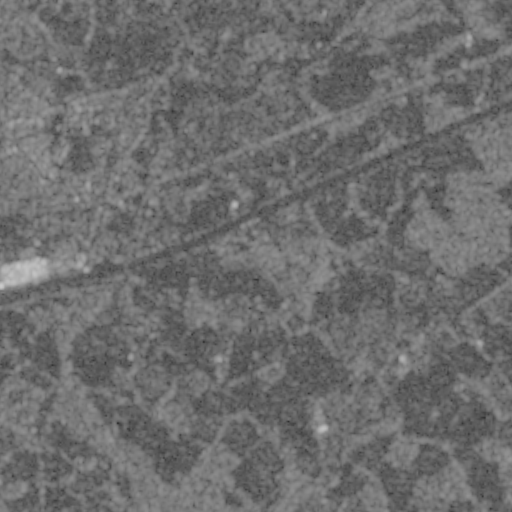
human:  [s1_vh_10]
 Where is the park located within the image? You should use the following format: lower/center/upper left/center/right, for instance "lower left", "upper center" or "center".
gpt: The park is located in the upper left of the image.
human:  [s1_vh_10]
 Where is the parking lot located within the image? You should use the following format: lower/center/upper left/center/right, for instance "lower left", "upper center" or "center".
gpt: The parking lot is located in the upper left of the image.
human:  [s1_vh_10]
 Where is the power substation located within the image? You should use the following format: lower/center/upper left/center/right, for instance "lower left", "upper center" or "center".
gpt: The power substation is located in the upper left of the image.
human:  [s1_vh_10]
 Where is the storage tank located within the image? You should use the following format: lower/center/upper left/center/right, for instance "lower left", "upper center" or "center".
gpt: The storage tank is located in the lower center of the image.
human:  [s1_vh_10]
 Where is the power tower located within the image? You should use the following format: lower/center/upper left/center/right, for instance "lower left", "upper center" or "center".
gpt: There is no power tower in the image.

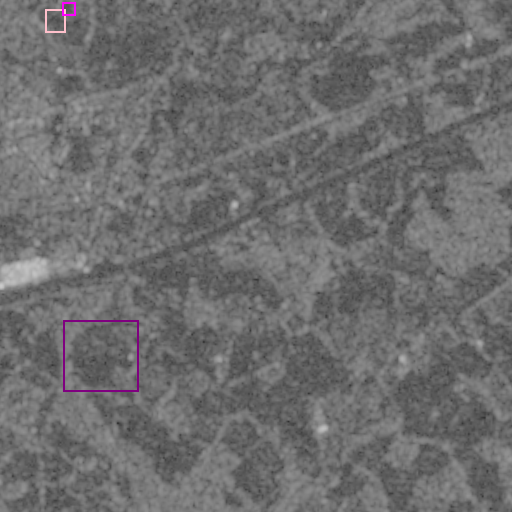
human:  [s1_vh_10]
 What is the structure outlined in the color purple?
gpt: The structure outlined in purple is a crop field.
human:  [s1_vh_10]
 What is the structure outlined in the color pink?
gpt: The structure outlined in pink is a park.
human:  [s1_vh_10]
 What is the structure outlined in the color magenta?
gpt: The structure outlined in magenta is a parking lot.
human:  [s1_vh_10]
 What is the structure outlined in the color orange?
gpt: There is no orange outline.